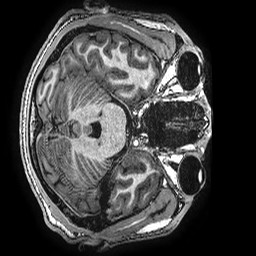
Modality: T1w
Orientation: axial
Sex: male
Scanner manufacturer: ge
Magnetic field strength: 3 T
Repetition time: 0.00766 s
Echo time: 0.003476 s